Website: lowes
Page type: stored-credit-cards
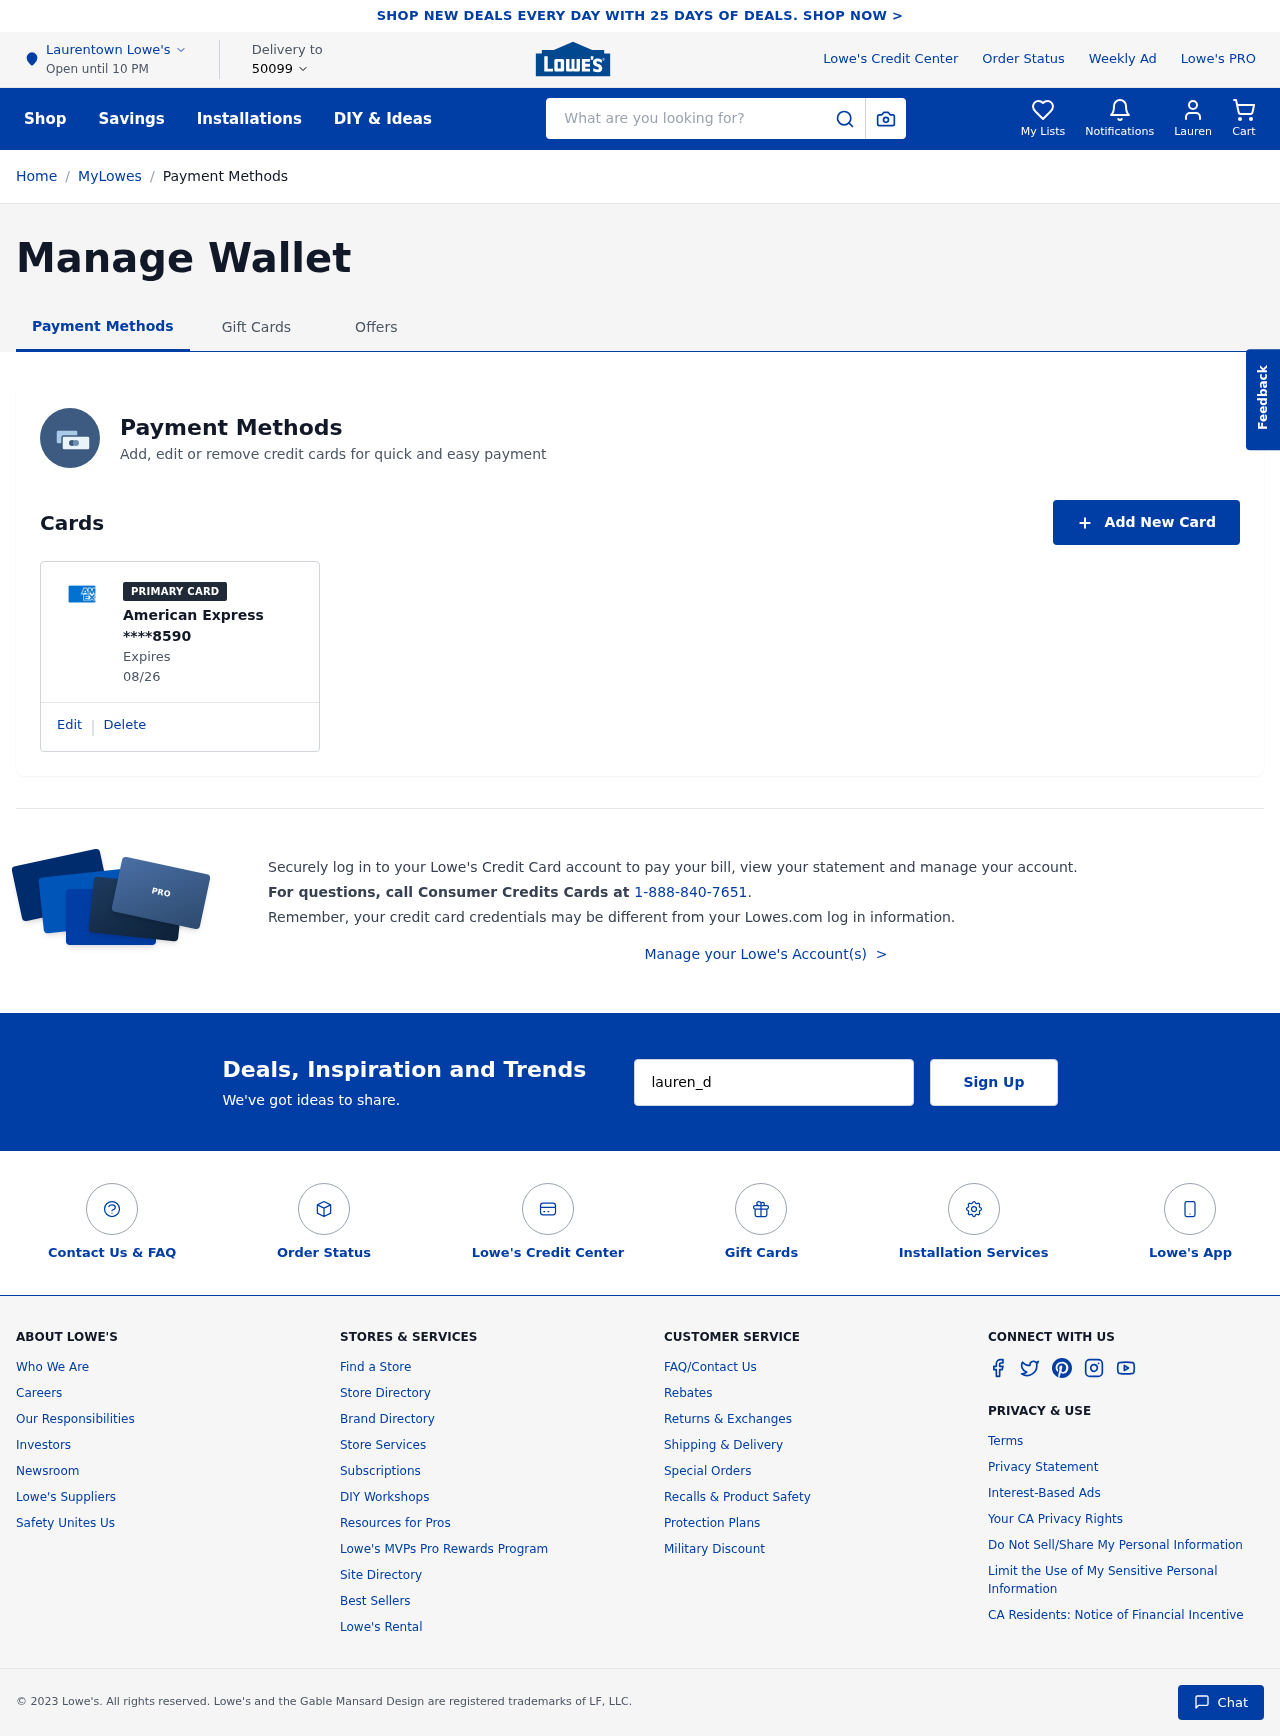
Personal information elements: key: PII_CARD_EXPIRY
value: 08/26
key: PII_CARD_LAST4
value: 8590
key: PII_CARD_TYPE
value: American Express
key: PII_CITY
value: Laurentown
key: PII_EMAIL
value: lauren_dunn@hotmail.com
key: PII_FIRSTNAME
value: Lauren
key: PII_POSTCODE
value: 50099
Search elements: key: HEADER_SEARCH
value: What are you looking for?